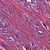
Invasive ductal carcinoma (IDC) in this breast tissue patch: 1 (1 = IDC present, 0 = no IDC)